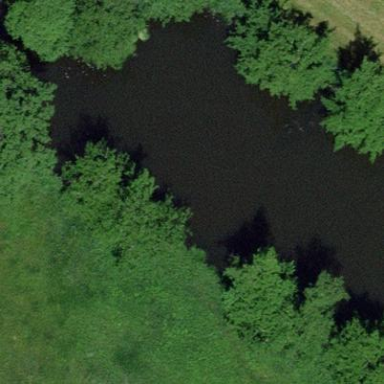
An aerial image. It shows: Pond with natural water.